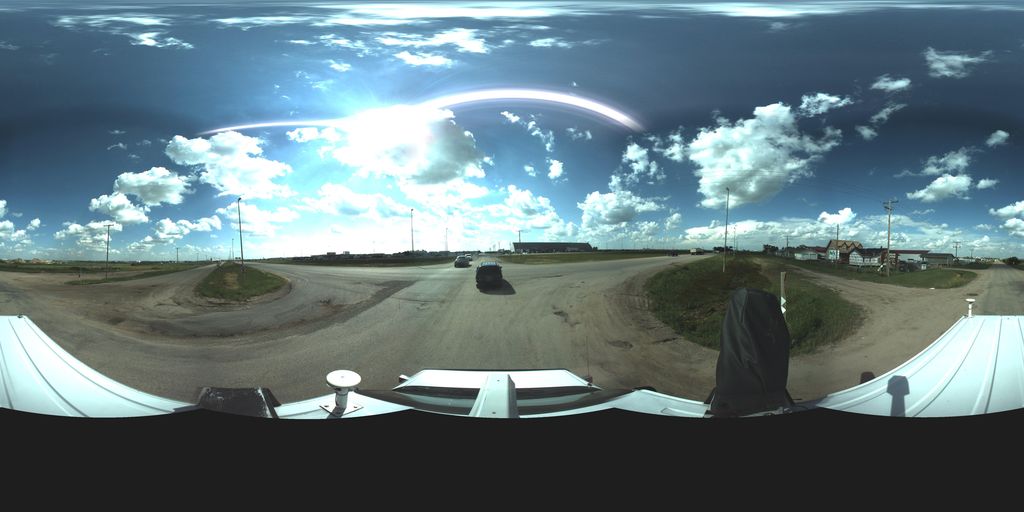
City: saskatoon